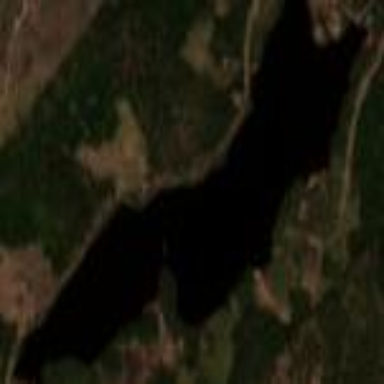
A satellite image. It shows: Serene lake.